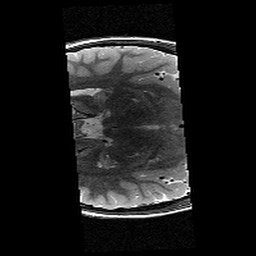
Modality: T2w
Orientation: axial
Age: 11
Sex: female
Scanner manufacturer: siemens
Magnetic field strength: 3 T
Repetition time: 9.23 s
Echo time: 0.067 s